Question: I would like to change the black background that appears on this screenshot. I am using the <URL> package.

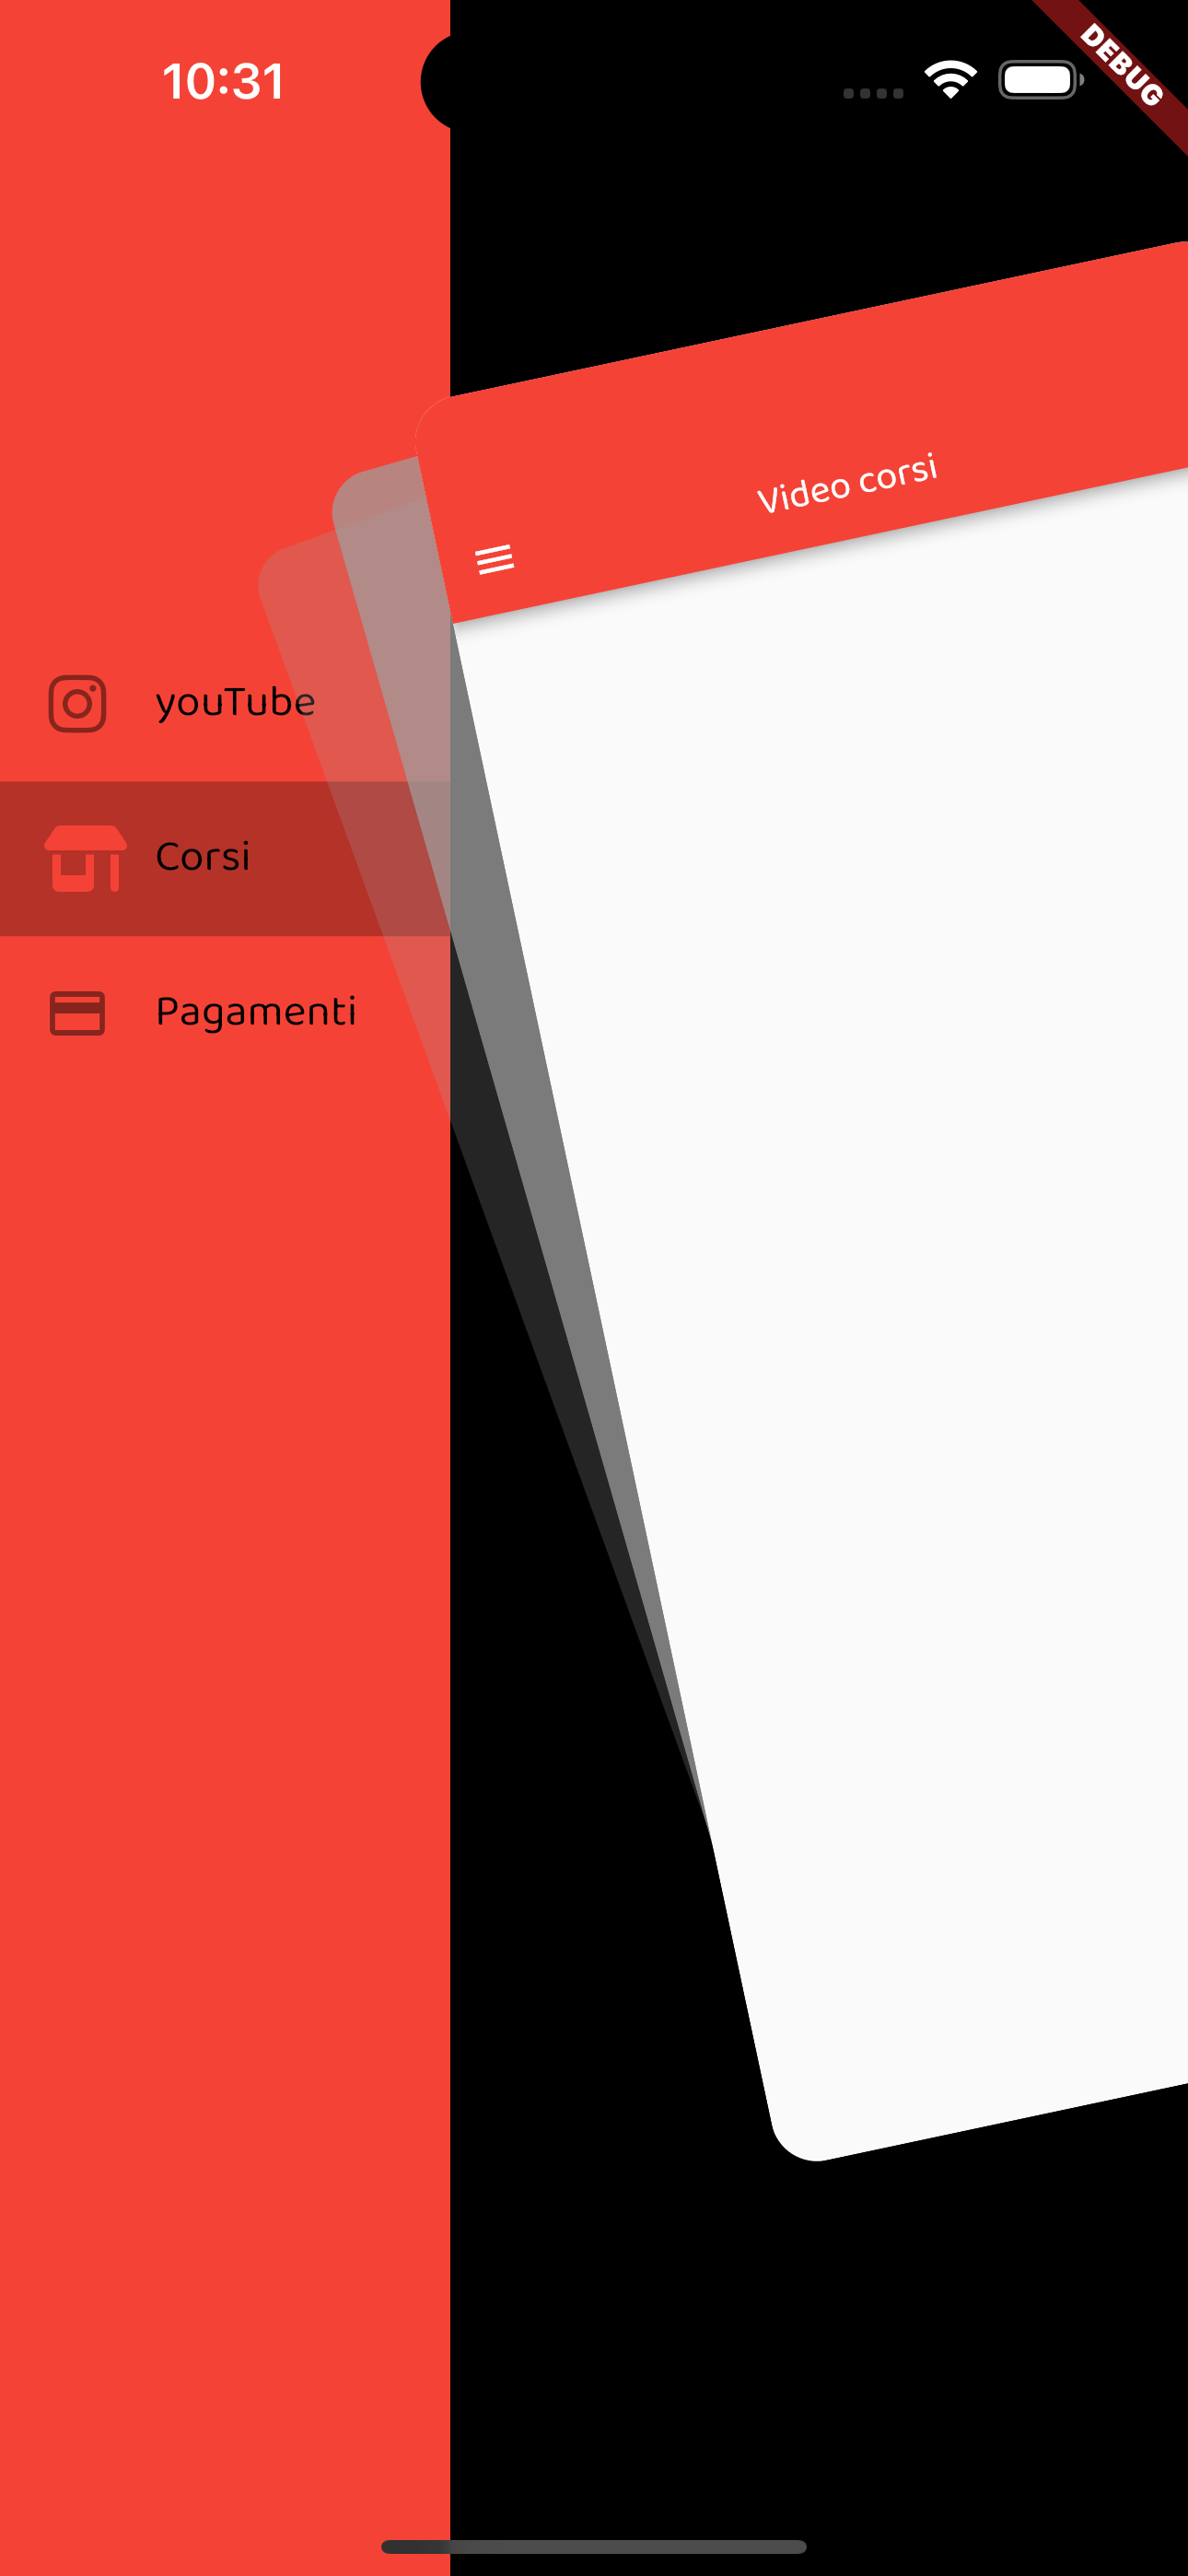
Answer: You can set your color to the 'menuBackgroundColor' property of the ZoomDrawer class as:
'''
ZoomDrawer(menuBackgroundColor: <your color>);
'''
:
'''
ZoomDrawer(menuBackgroundColor: Colors.red);
'''